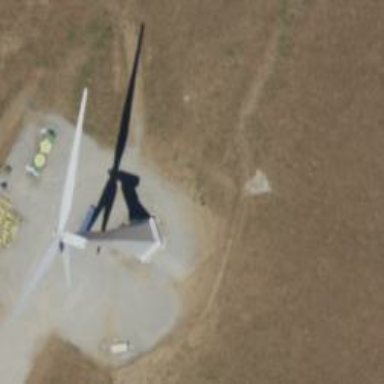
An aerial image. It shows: Wind generator powered by horizontal-axis wind turbine.